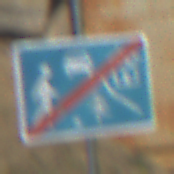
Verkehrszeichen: EndeVerkehrsberuhigterBereich
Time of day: MorningAfternoon
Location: Outdoor (Suburban)
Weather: Clear
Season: NotSpecified
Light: Natural